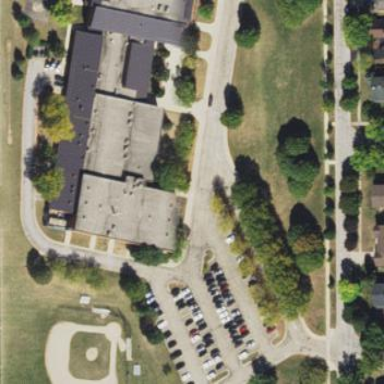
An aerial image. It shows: School building.